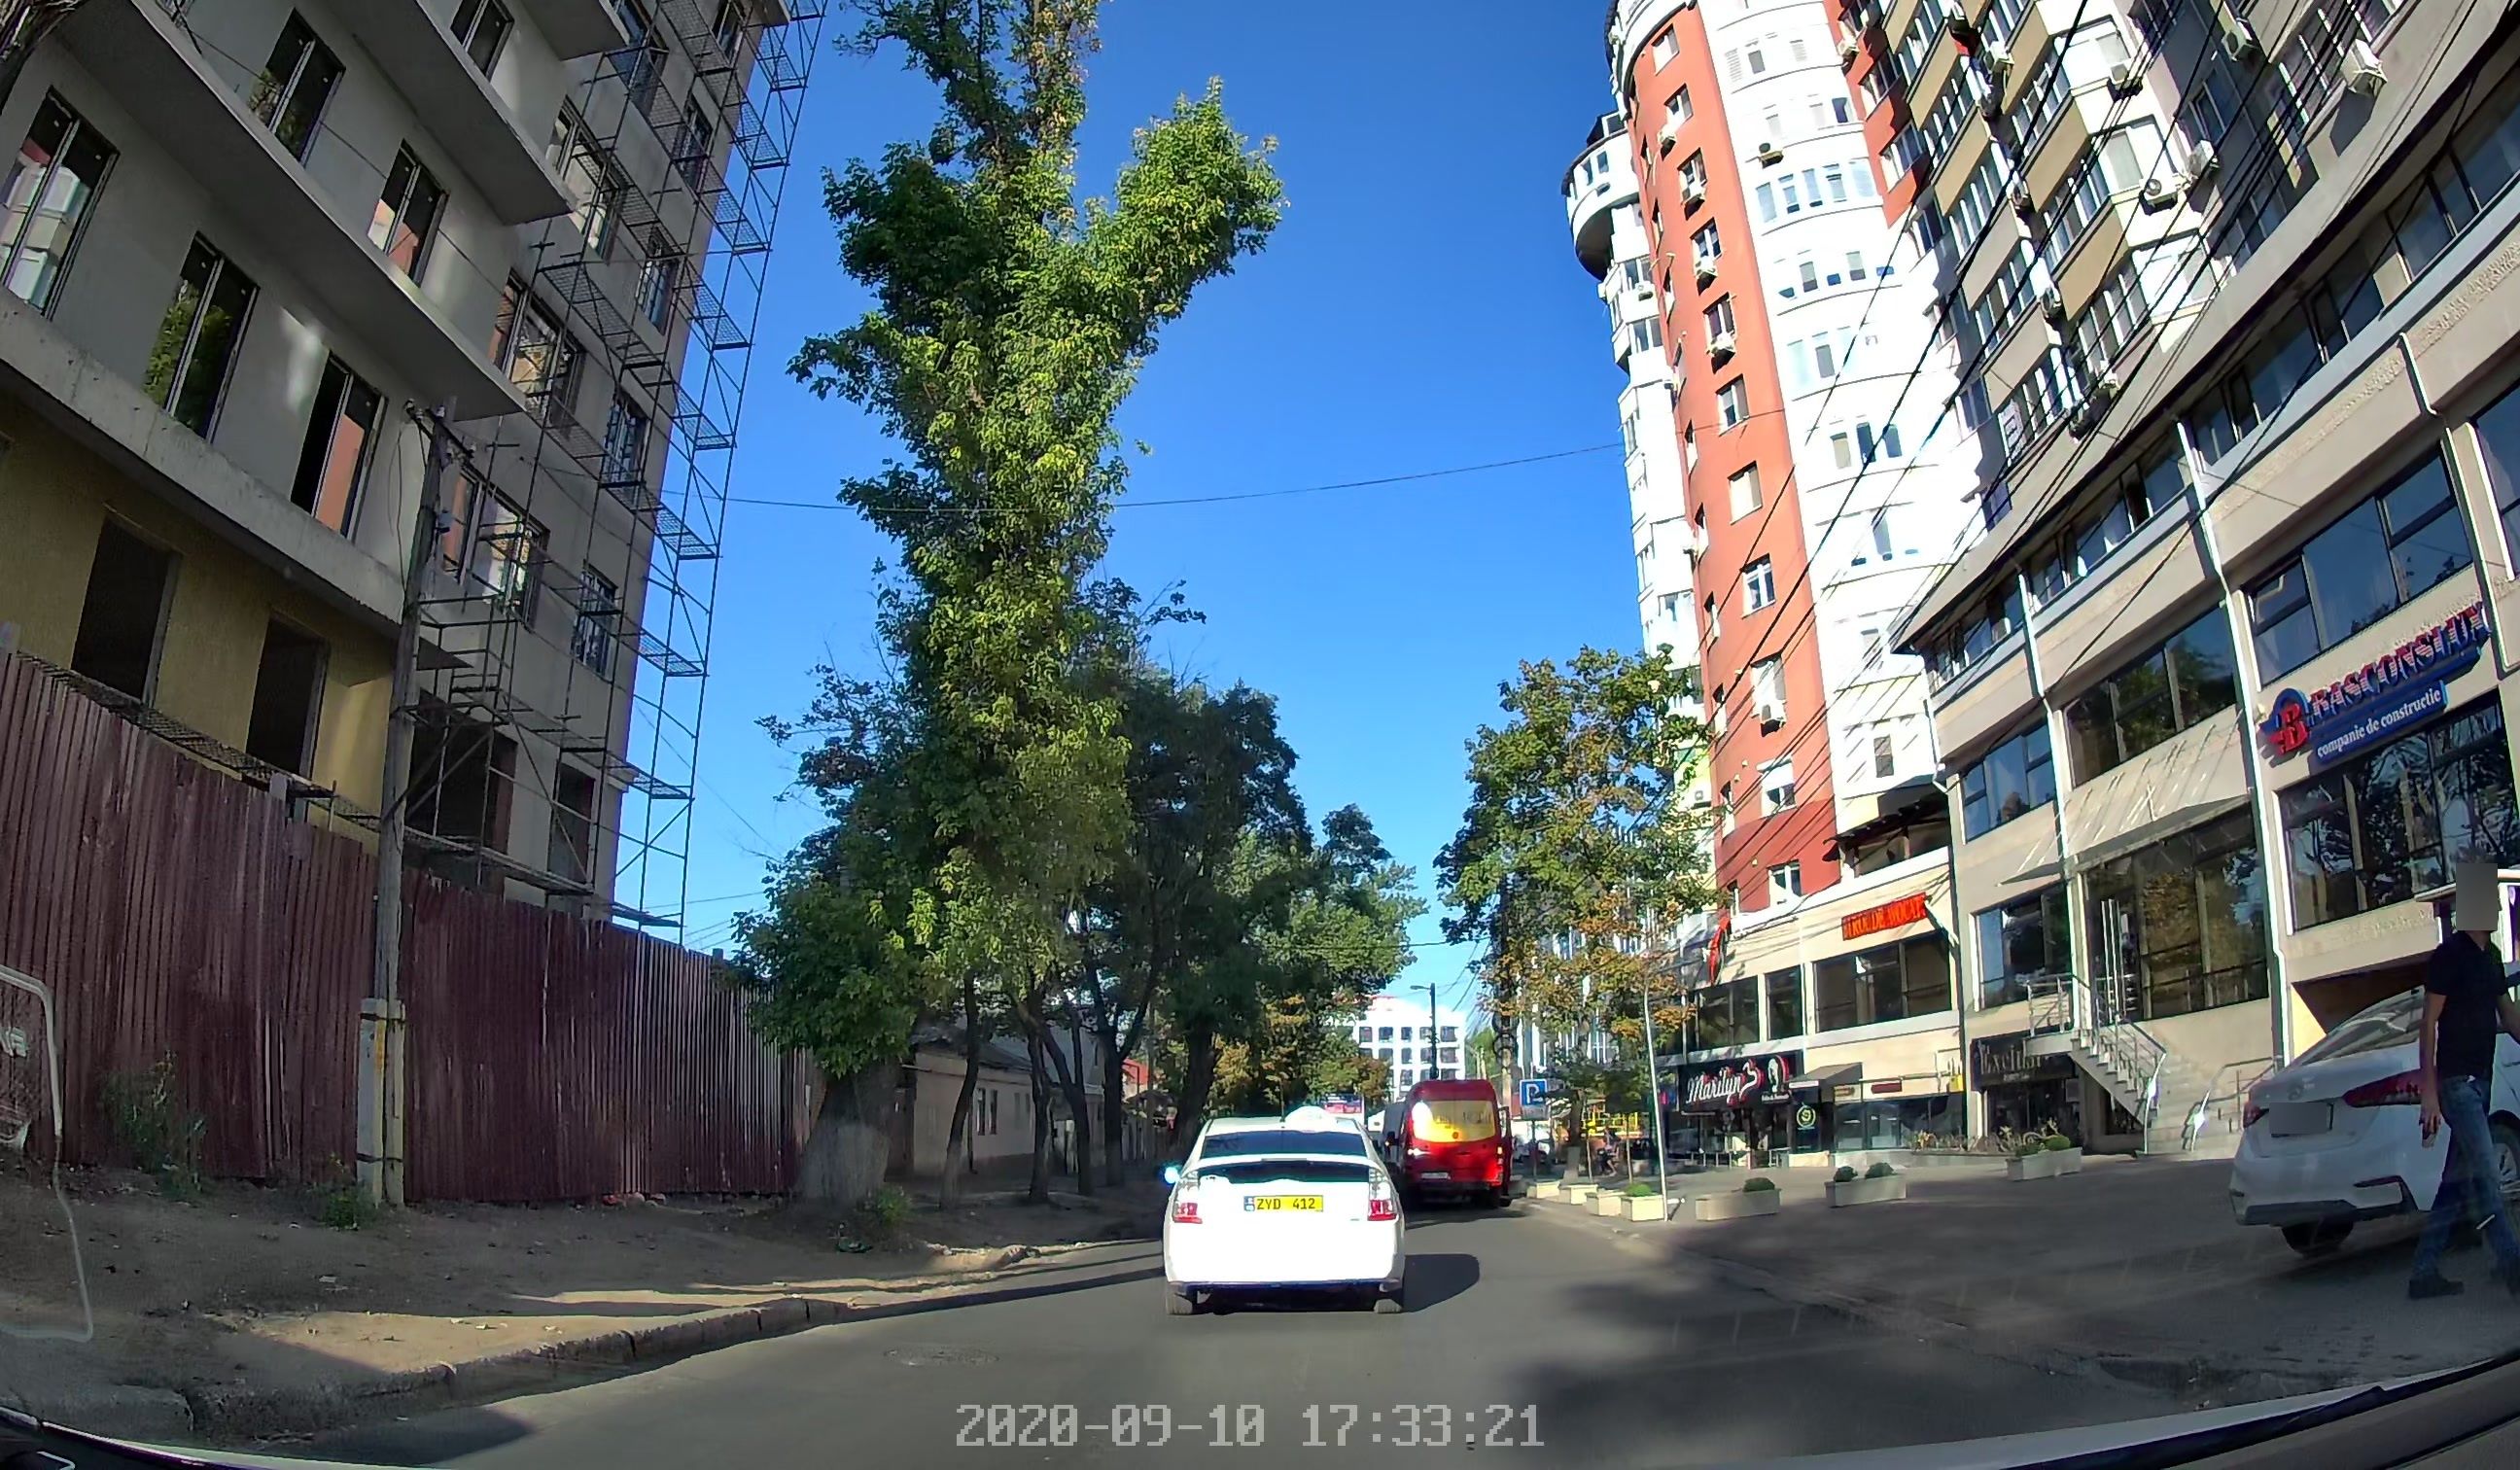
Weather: clear
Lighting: day
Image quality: good
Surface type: driving surface
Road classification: secondary
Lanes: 2
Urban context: urban centre
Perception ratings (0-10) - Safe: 3.08, Lively: 9.33, Beautiful: 3.52, Boring: 1.35, Depressing: 2.38, Wealthy: 6.1